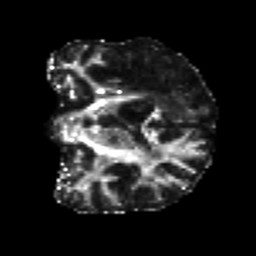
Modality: FA
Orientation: coronal
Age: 65
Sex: female
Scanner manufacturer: siemens
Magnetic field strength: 3 T
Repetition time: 7.3 s
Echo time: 0.087 s